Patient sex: M
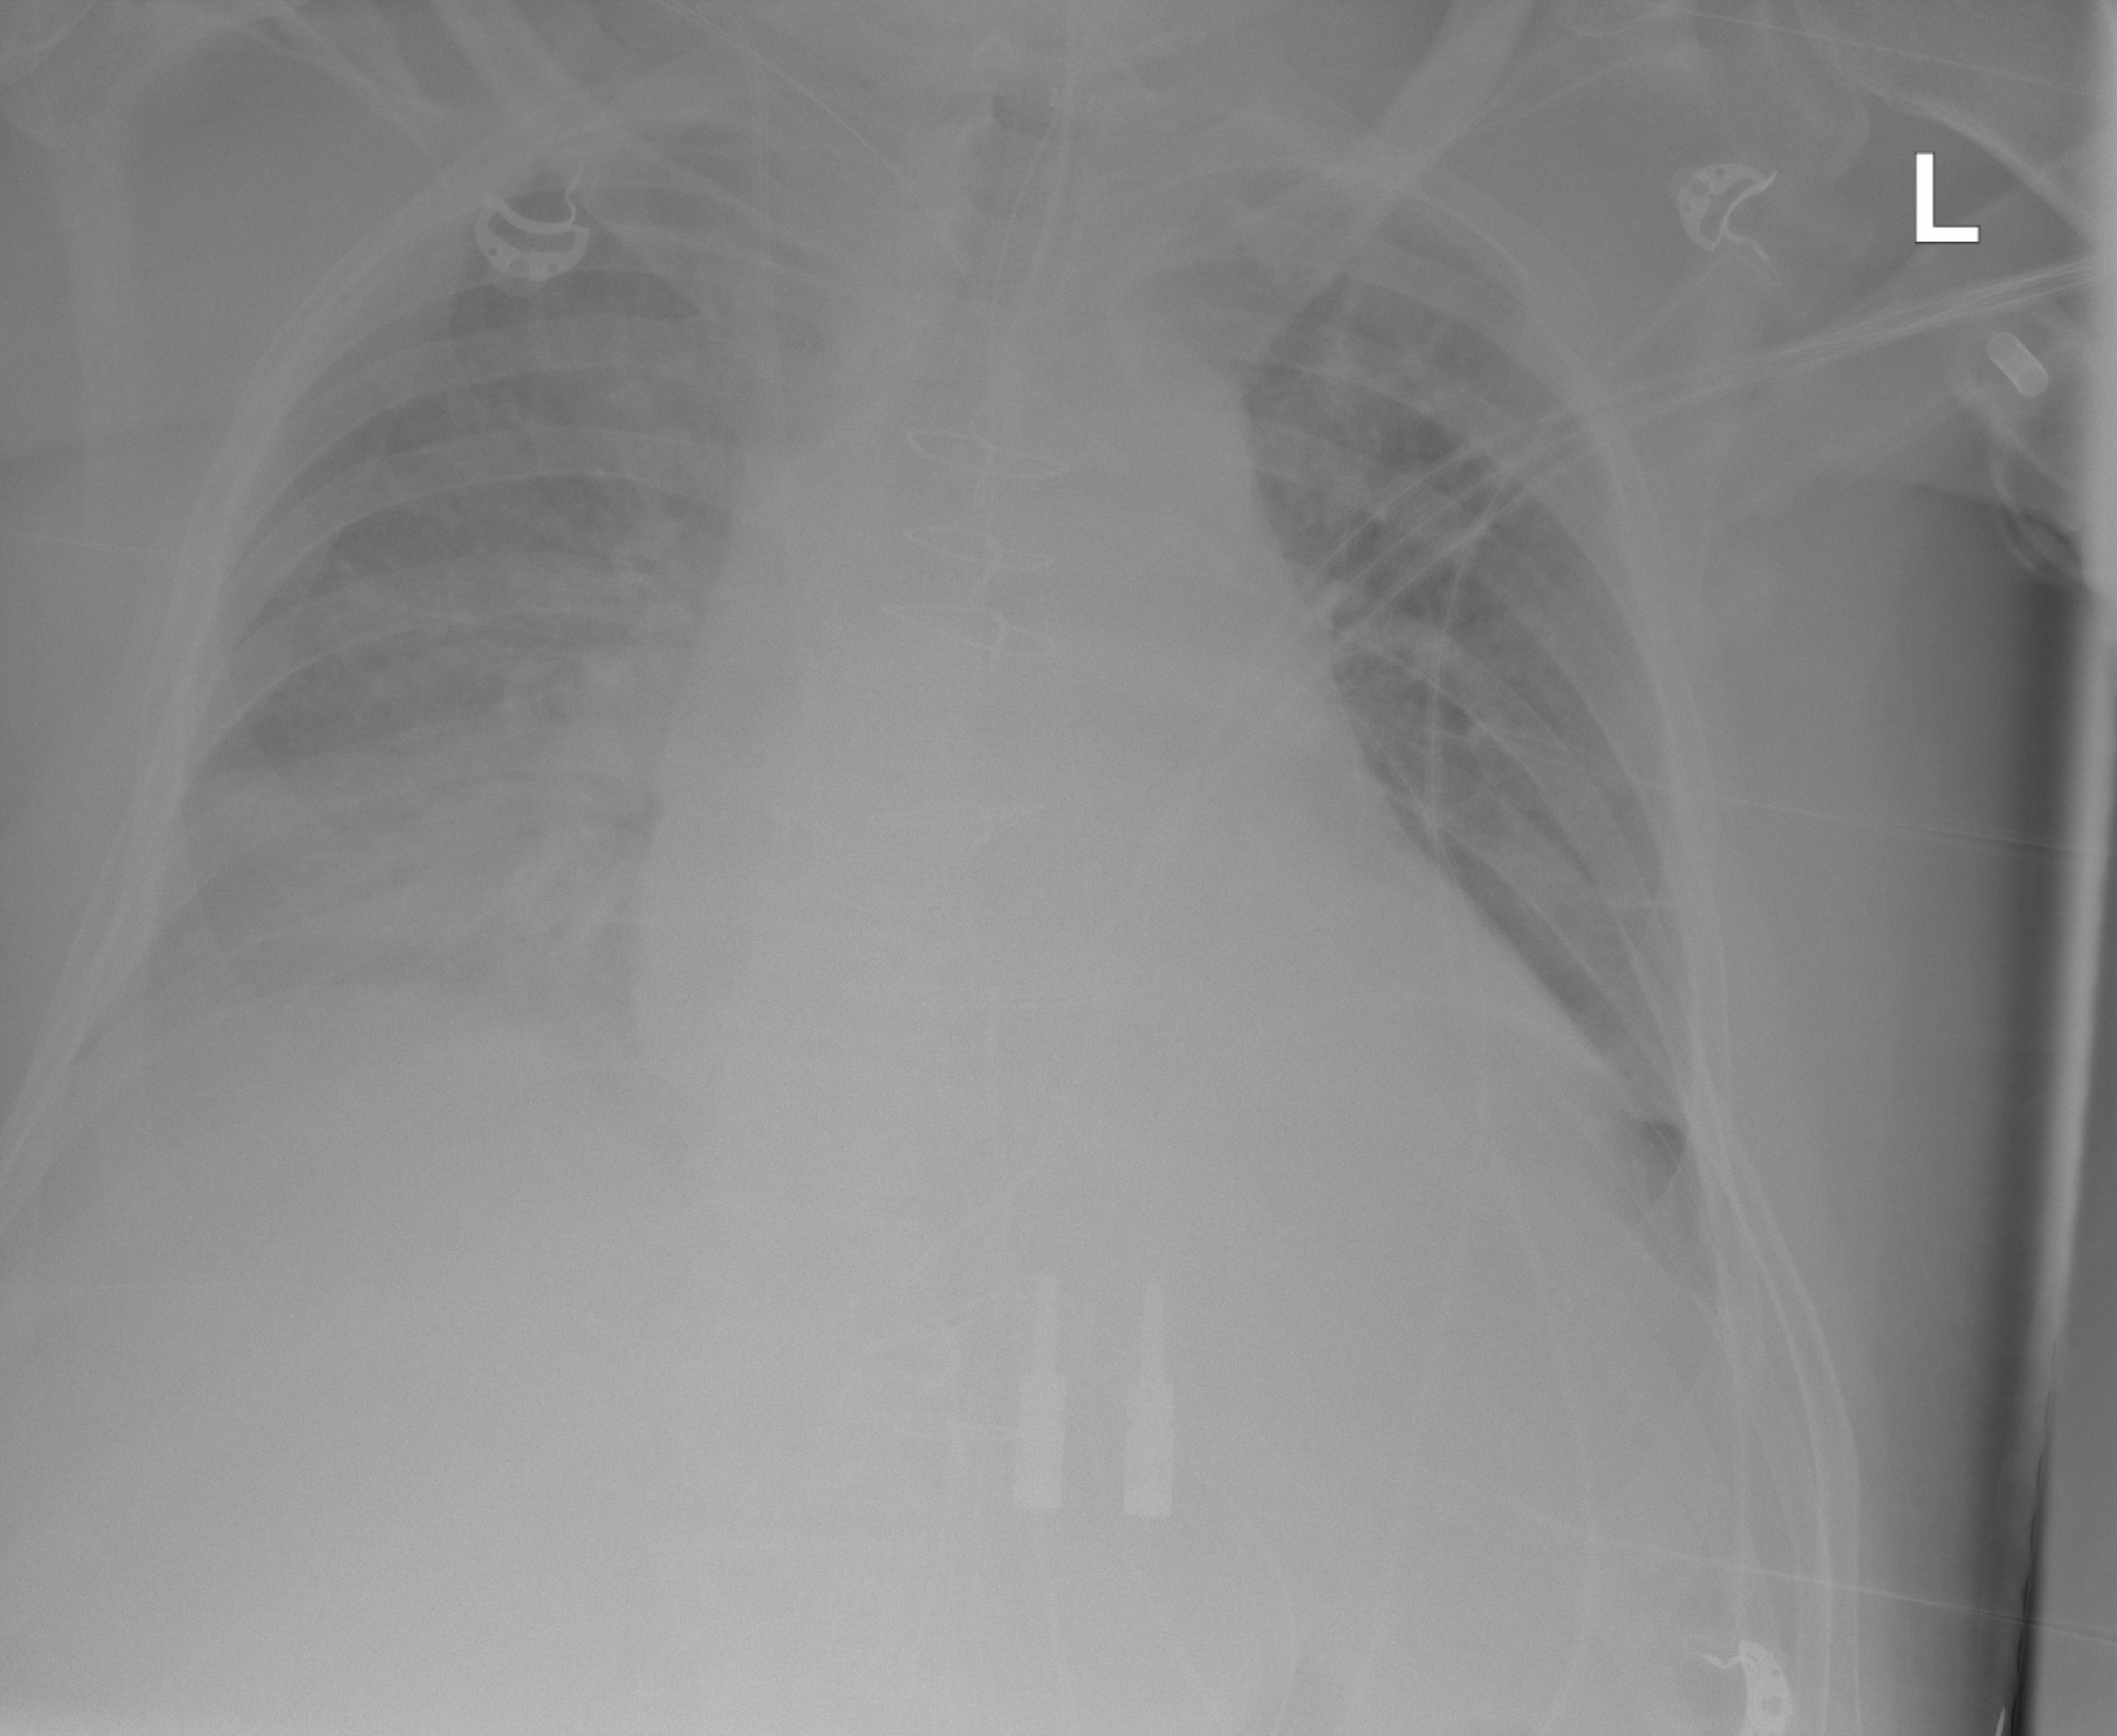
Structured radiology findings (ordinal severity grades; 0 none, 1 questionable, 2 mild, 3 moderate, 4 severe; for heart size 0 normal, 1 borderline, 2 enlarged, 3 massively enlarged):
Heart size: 2
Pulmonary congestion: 2
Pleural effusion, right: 2
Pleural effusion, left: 2
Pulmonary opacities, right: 1
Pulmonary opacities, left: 0
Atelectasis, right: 2
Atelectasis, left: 2